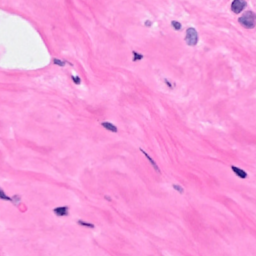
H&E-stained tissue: Breast